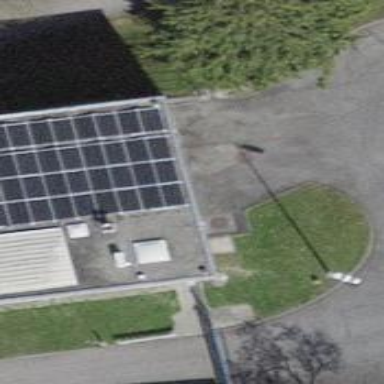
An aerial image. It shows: Solar power generator.